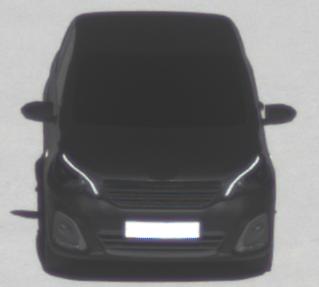
Make: Peugeot
Model: 108 1.0 VTi 68
Detailed model: 108
Model produced from: 2015/03
Model produced until: 2016/10
Doors: 3
Color: black
Road condition: wet road
Daytime: midday
Contrast: high contrast